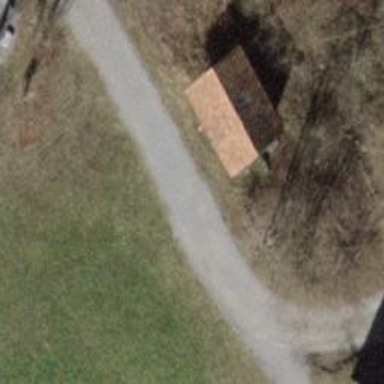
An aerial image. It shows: Bench.